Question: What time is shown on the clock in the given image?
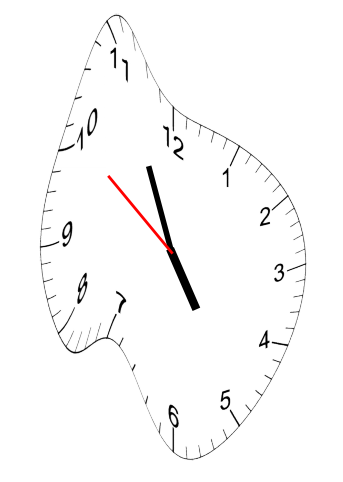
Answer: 04:55:51